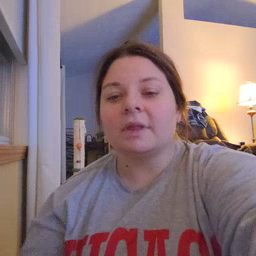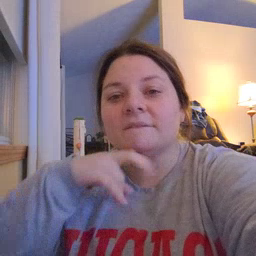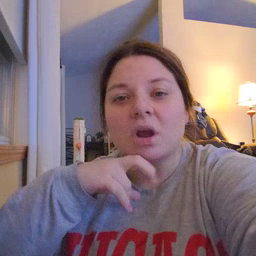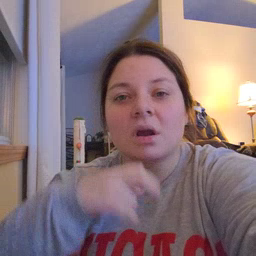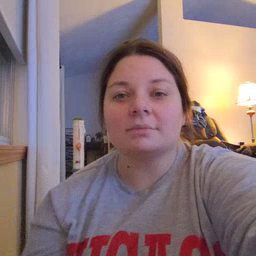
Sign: frog